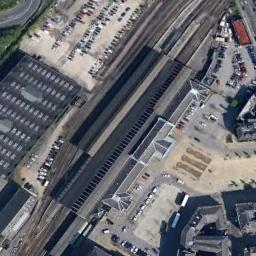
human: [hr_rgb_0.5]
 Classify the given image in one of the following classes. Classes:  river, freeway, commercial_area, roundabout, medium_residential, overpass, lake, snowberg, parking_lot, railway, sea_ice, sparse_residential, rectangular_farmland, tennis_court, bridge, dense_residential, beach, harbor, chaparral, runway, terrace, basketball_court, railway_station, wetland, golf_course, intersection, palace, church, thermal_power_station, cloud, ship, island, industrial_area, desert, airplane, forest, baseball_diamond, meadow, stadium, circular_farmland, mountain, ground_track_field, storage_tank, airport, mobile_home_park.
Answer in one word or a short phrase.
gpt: railway_station